Question: I'm pretty new to Git so I was playing around with it before I knew what workflow and structure I wanted to use for my development repository. I created a local repository that I wanted to use to replace a remote one. I am currently the only one using it (though I cloned on different machines).
Basically, I created a new local repository and got it the way I wanted it. I forced a push to the remote repository to overwrite the old one like stated here:
<URL> ... well except that I used the URL instead of origin.
Then I added the remote repository and checked to see if it worked.
'''
$ git remote add origin <url>
'''
I looked at the full history and I ended up with something like this:

Oh no! So I removed the remote and no change. Now I have this detached history AND branches that don't exist. So then I tried this: <URL>
It didn't help.
'''
$ git remote show
'''
Shows up empty. Is there any way to undo this? I don't see how just adding a remote could muck up my working directory this badly!
Edit: I just noticed that there is one branch on the old history that wasn't the same as a new one. Also, I did fetch after adding the remote repository. I can see the old branch in
'''
$ git reflog --all
'''
and it shows up as
'''
16903f4 refs/remotes/origin/feature/test-feature@{0}: fetch origin: storing head
'''
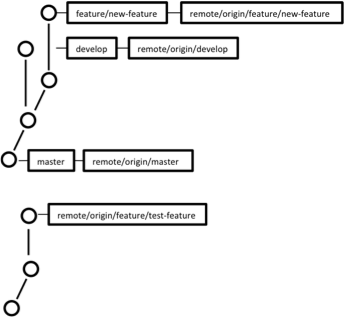
Answer: I fixed it by adding the remote with the same name and deleting the remote branches that weren't similar. I think a better solution would be one without manually deleting branches (I already have the repository and history I want to use) but at least my problem is fixed!
1. If the remote repo was removed $ git remote add <same remote name> <url to the repo>
2. Remove old remote branches that aren't in the "new" repository $ git push <same remote name> --delete <branch name>